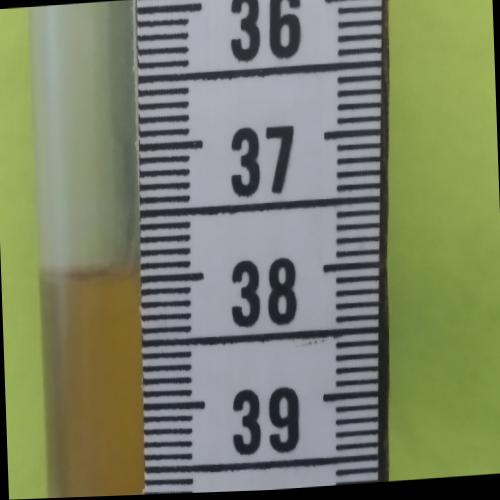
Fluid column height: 37.9 cm